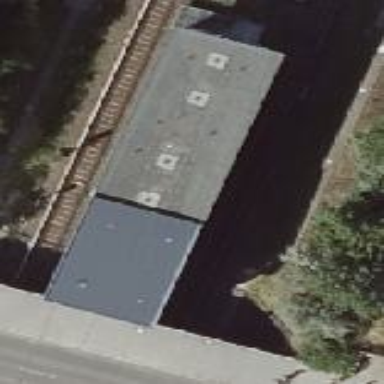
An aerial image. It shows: Train station building with flat roof.